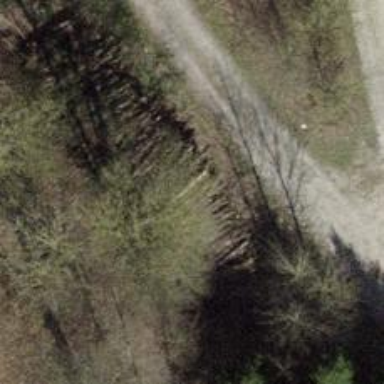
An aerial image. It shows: Brown bench.